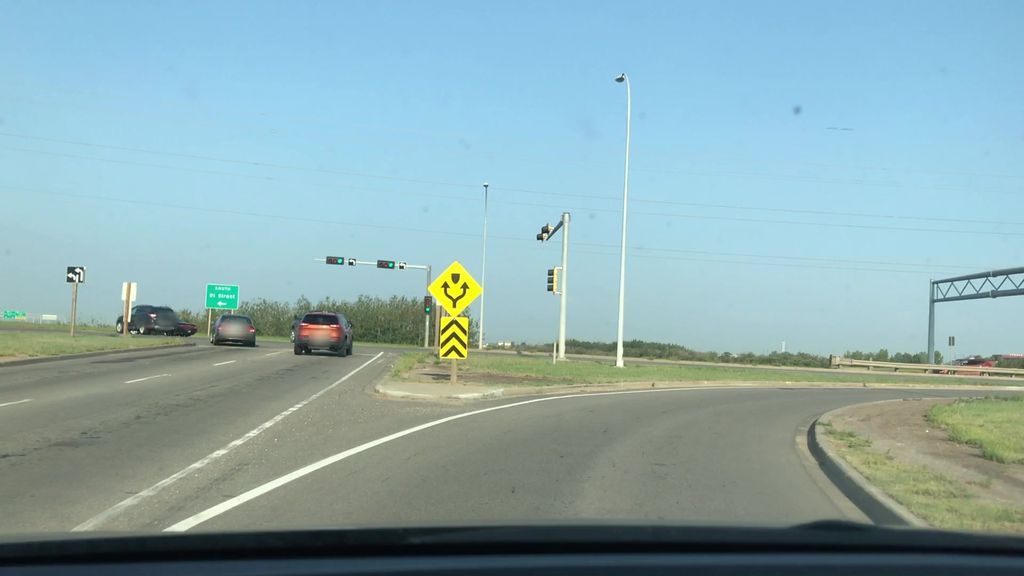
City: edmonton